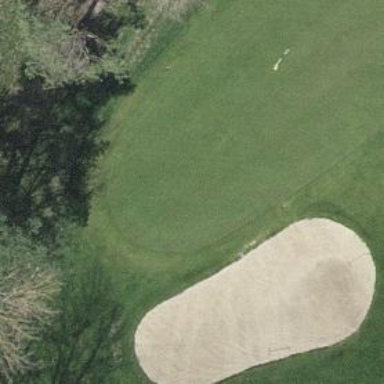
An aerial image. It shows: Golf bunker filled with natural sand.